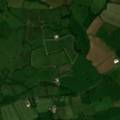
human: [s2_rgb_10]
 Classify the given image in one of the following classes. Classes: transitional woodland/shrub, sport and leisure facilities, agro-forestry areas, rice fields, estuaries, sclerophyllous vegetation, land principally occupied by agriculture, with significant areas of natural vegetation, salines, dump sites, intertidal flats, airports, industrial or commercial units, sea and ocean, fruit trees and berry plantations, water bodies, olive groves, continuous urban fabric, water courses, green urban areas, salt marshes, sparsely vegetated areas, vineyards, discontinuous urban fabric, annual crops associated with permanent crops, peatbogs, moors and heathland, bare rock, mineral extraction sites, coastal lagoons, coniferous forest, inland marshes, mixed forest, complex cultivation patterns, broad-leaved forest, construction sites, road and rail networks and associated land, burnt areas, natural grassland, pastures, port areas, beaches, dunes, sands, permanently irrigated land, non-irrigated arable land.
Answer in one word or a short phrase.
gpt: pastures